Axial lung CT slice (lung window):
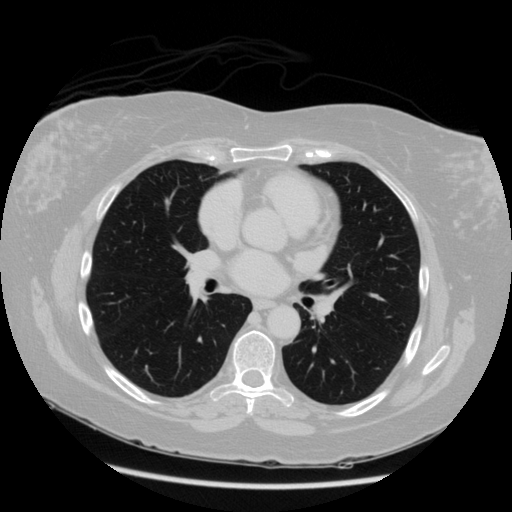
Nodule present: no